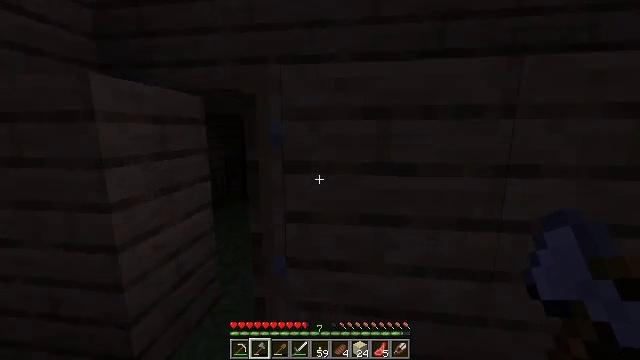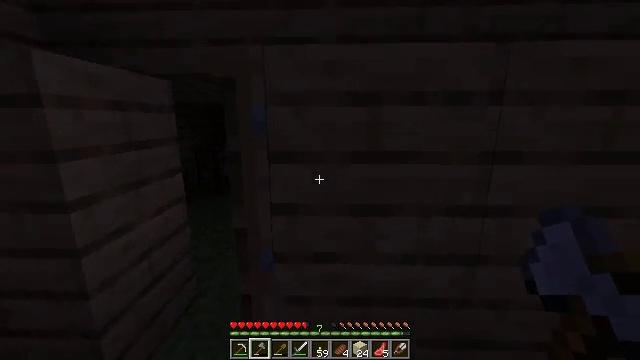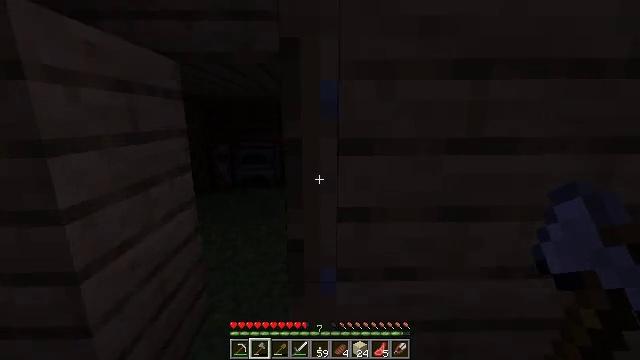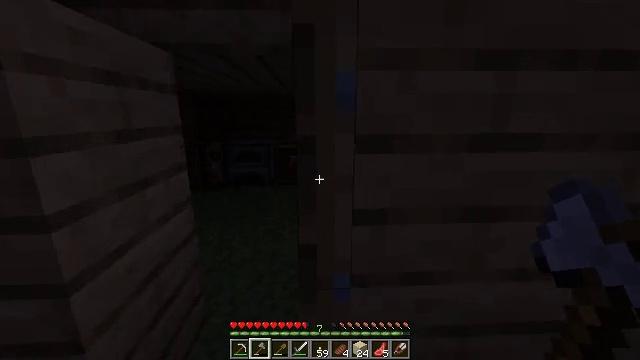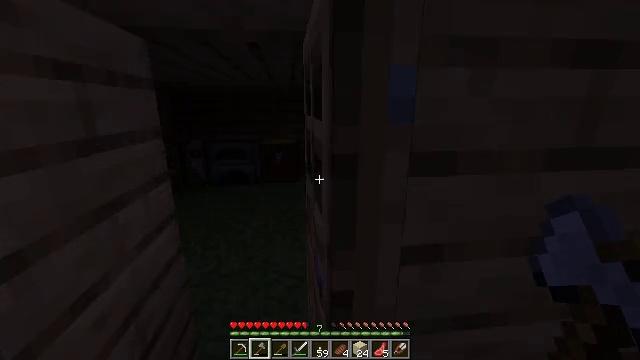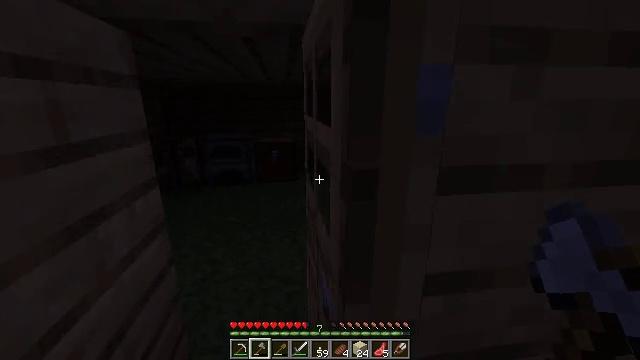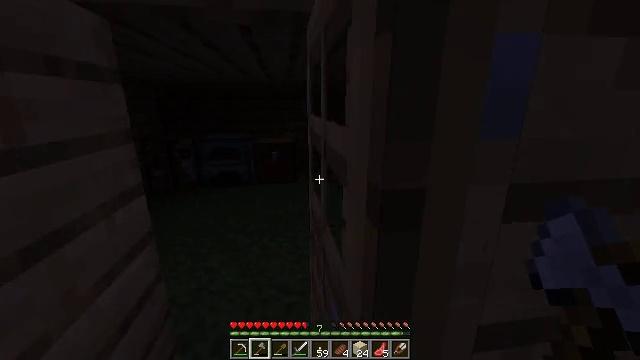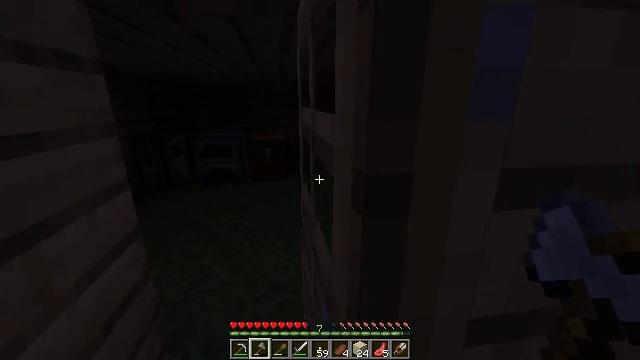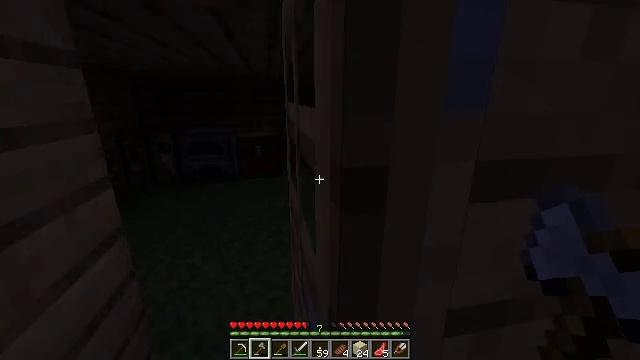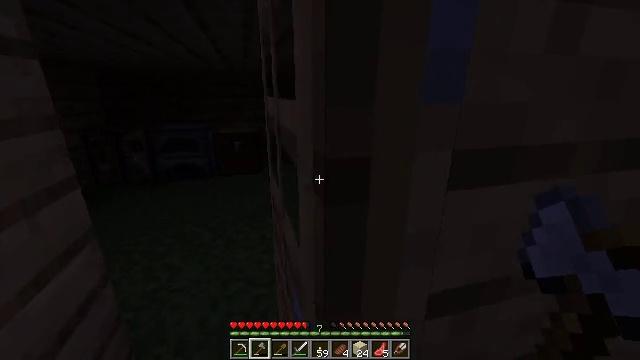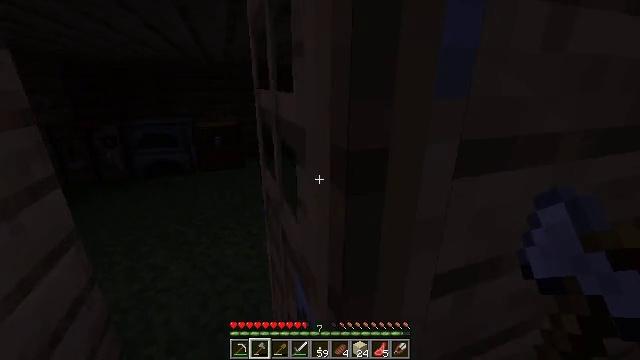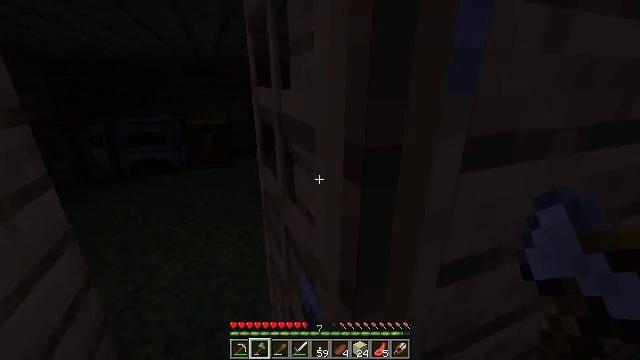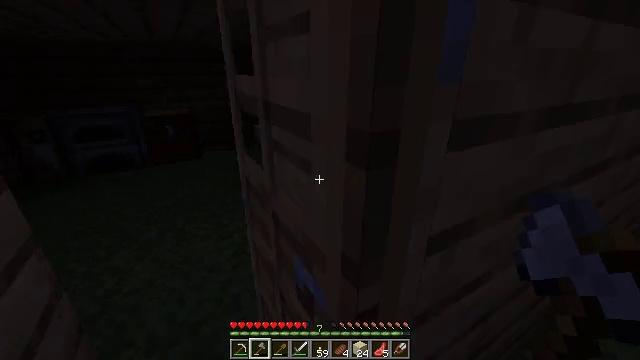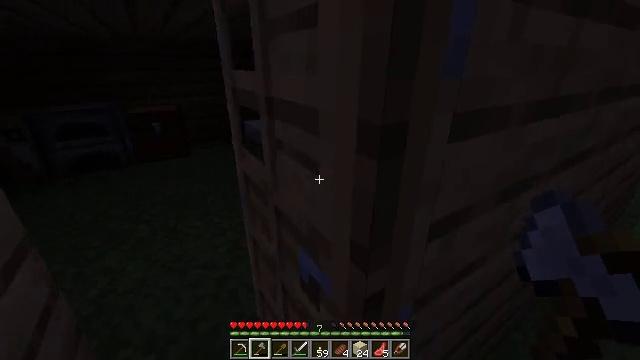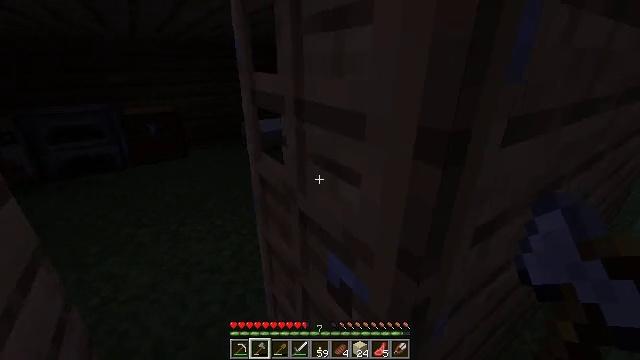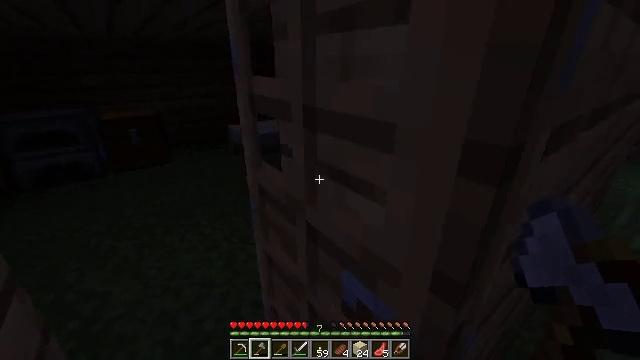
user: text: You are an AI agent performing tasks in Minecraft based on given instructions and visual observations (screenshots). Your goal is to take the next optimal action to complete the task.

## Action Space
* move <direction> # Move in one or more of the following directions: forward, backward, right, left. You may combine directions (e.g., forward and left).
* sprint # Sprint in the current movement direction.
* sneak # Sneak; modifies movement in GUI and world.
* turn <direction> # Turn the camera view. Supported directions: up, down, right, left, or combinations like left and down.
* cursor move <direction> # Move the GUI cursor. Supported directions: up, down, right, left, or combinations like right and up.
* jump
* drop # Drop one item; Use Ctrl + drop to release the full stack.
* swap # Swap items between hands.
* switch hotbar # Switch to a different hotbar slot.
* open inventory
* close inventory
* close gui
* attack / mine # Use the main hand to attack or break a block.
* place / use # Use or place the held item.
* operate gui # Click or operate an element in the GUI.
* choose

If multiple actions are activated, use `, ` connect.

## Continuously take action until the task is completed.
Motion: motion action
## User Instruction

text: Use four blocks of sand in the crafting grid to make sandstone.
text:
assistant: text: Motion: move forward and move left, turn right and down
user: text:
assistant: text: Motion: move forward and move left, turn right
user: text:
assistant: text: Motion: move forward and move left, turn right
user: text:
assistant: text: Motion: move forward, turn right and down
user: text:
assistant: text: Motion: move forward, turn right
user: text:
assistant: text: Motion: move forward
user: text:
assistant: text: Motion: move forward, turn right
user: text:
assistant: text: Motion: move forward, turn right
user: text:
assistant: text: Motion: move forward and move left, turn right and down
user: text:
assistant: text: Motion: move forward and move left, turn right and down
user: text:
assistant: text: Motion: move forward and move left, turn right
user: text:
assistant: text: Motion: move forward and move left, turn right and down
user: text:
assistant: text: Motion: move forward and move left, turn right
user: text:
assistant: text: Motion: move forward and move left, turn right
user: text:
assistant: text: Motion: move forward and move left, turn right
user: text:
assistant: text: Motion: move forward and move left, turn right
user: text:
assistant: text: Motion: move forward and move left, turn right
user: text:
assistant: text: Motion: move forward and move left, turn right and down
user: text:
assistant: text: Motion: move forward and move left, turn right and down
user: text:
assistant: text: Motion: move forward and move left, turn right and down
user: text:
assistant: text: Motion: move forward and move left, turn right and down
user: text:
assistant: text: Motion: move forward and move left, turn right
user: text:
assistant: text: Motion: move forward and move left, turn right
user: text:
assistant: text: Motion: move forward and move left, turn right
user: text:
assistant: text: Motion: move left, turn right and down
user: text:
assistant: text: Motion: move left, turn right
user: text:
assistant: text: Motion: move back and move left, turn right
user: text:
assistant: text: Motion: move back, turn right
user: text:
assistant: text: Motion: move back and move right, turn right
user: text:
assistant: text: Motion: move right